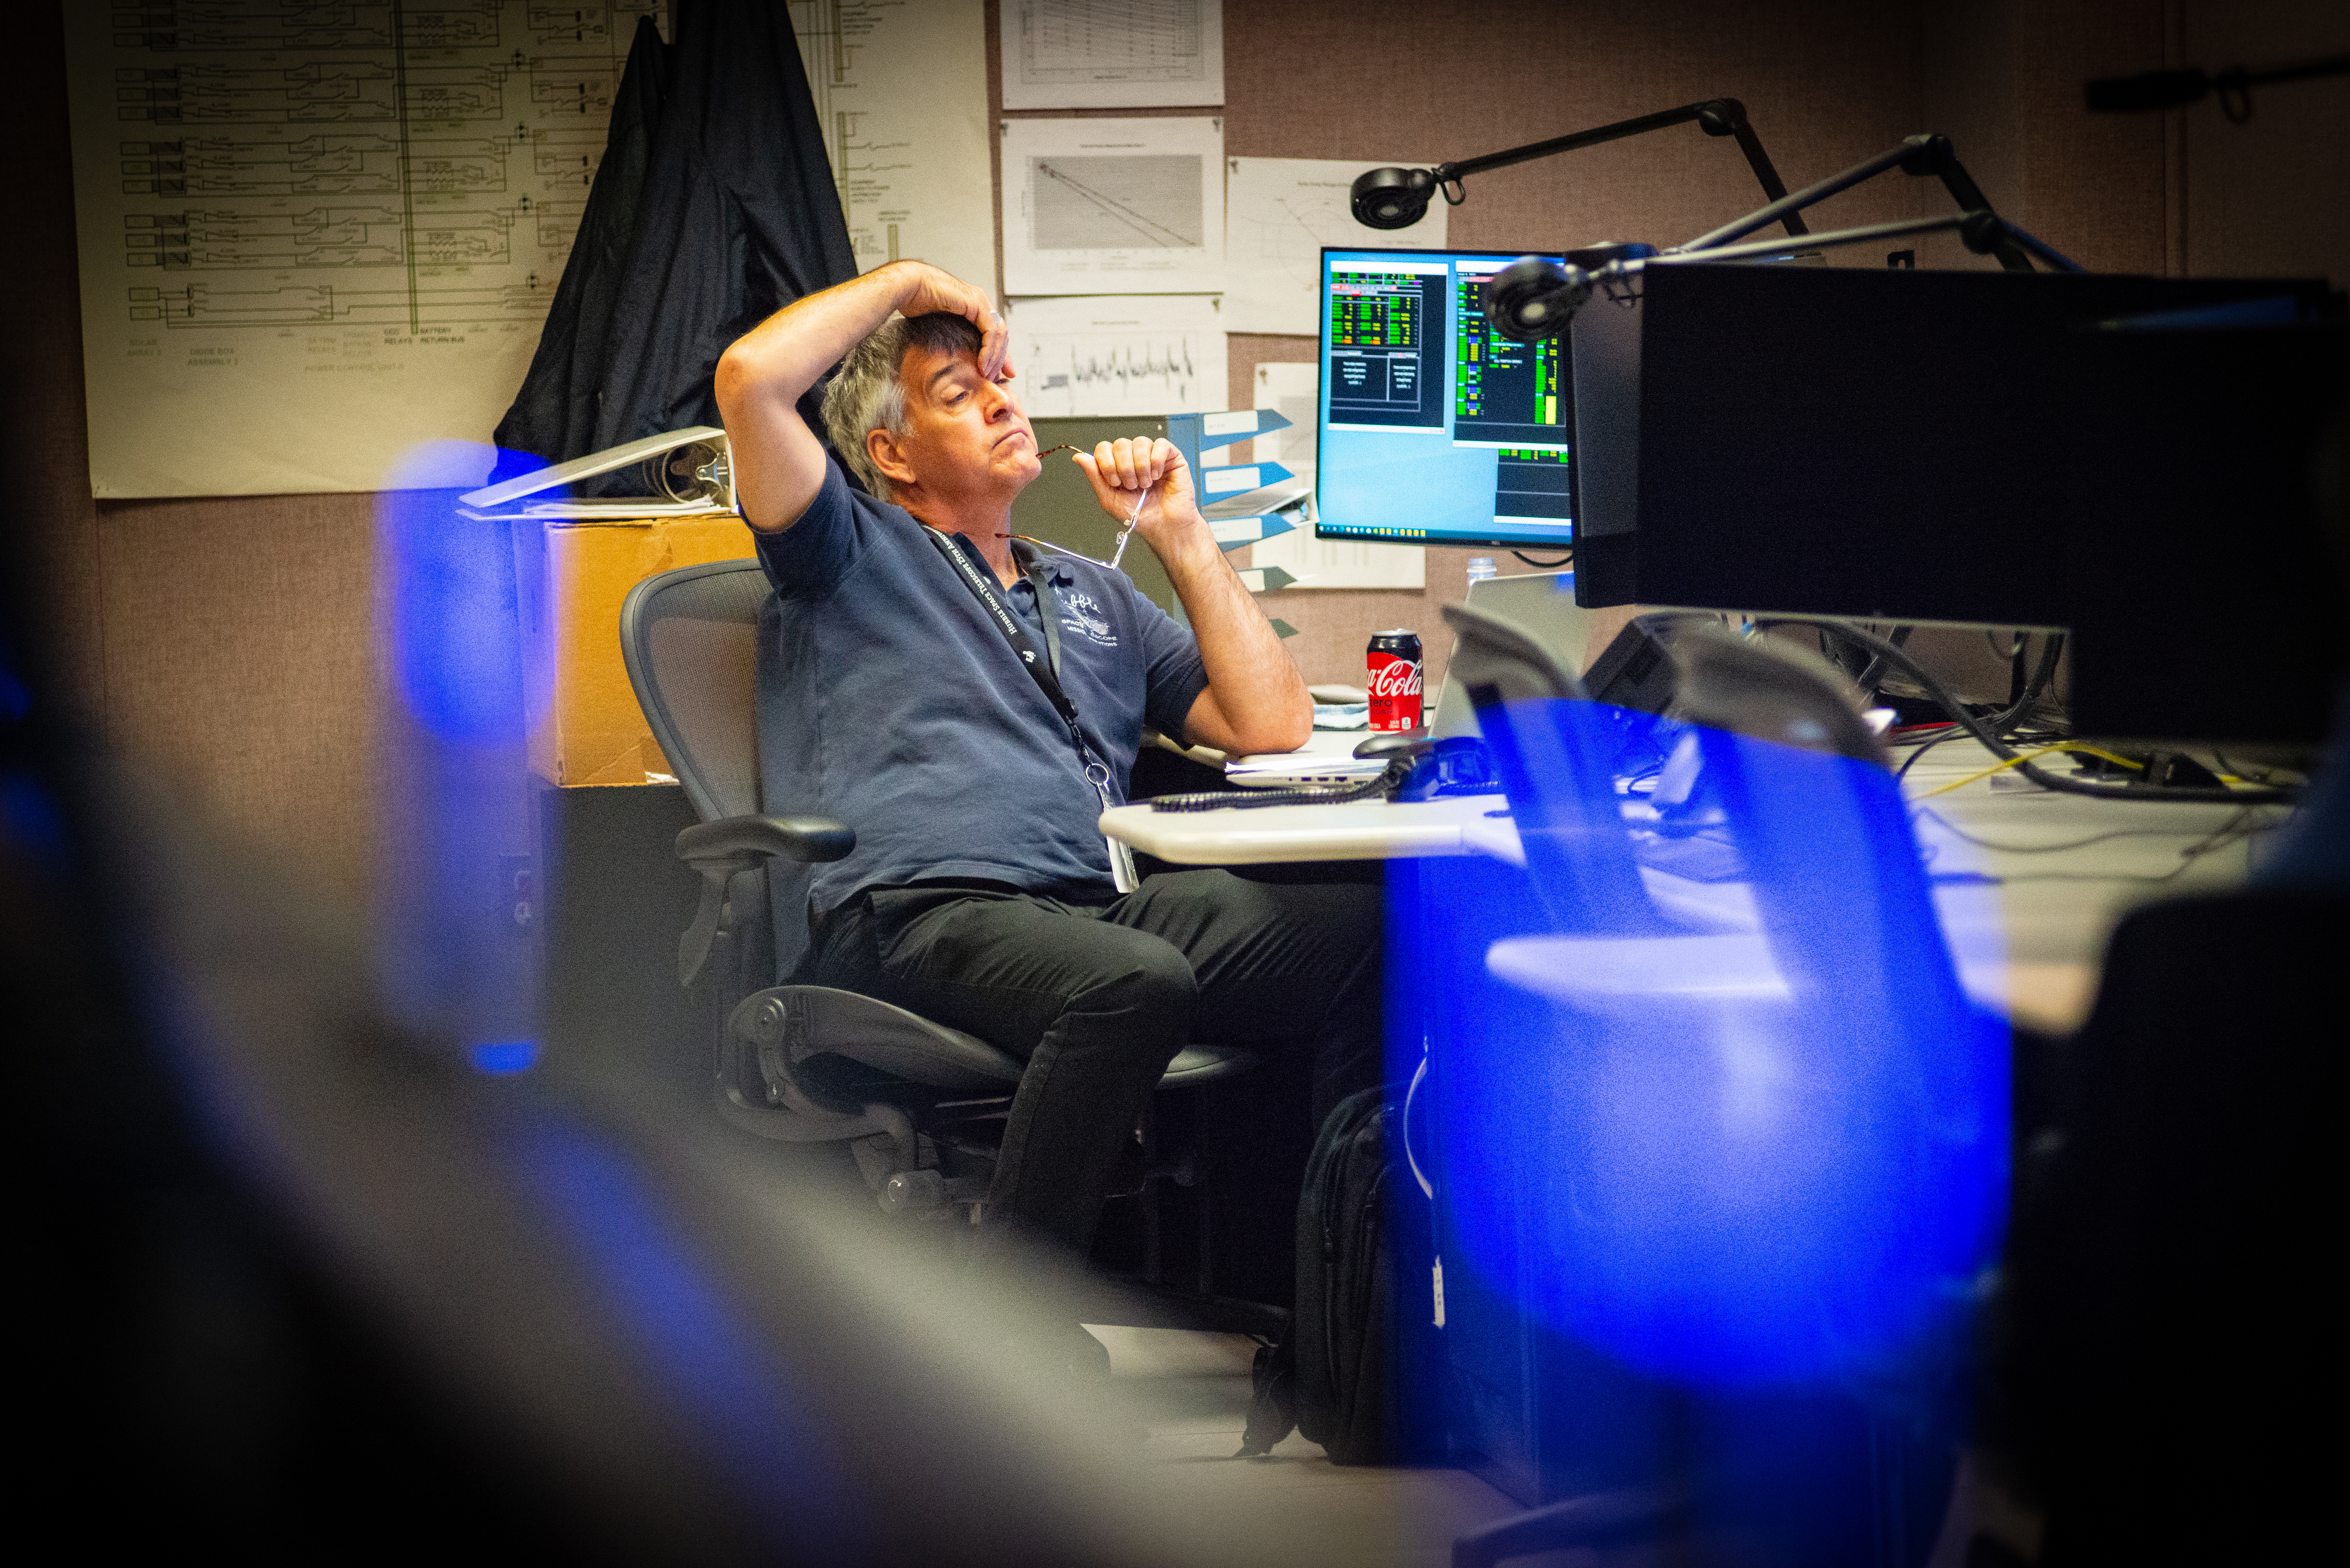
NASA Begins Switch to Backup Spacecraft Hardware Hubble, NASA, NASA Goddard